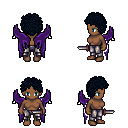
a pixel art fantasy rpg character, female body template, human, dark skin, purple wings, metal pants, raven curly afro hairstyle, dagger, four views (front, back, left, right), 2x2 character sprite sheet, small pixel art, hard edges, no anti-aliasing